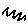
Label: zigzag